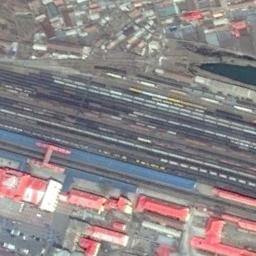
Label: railway